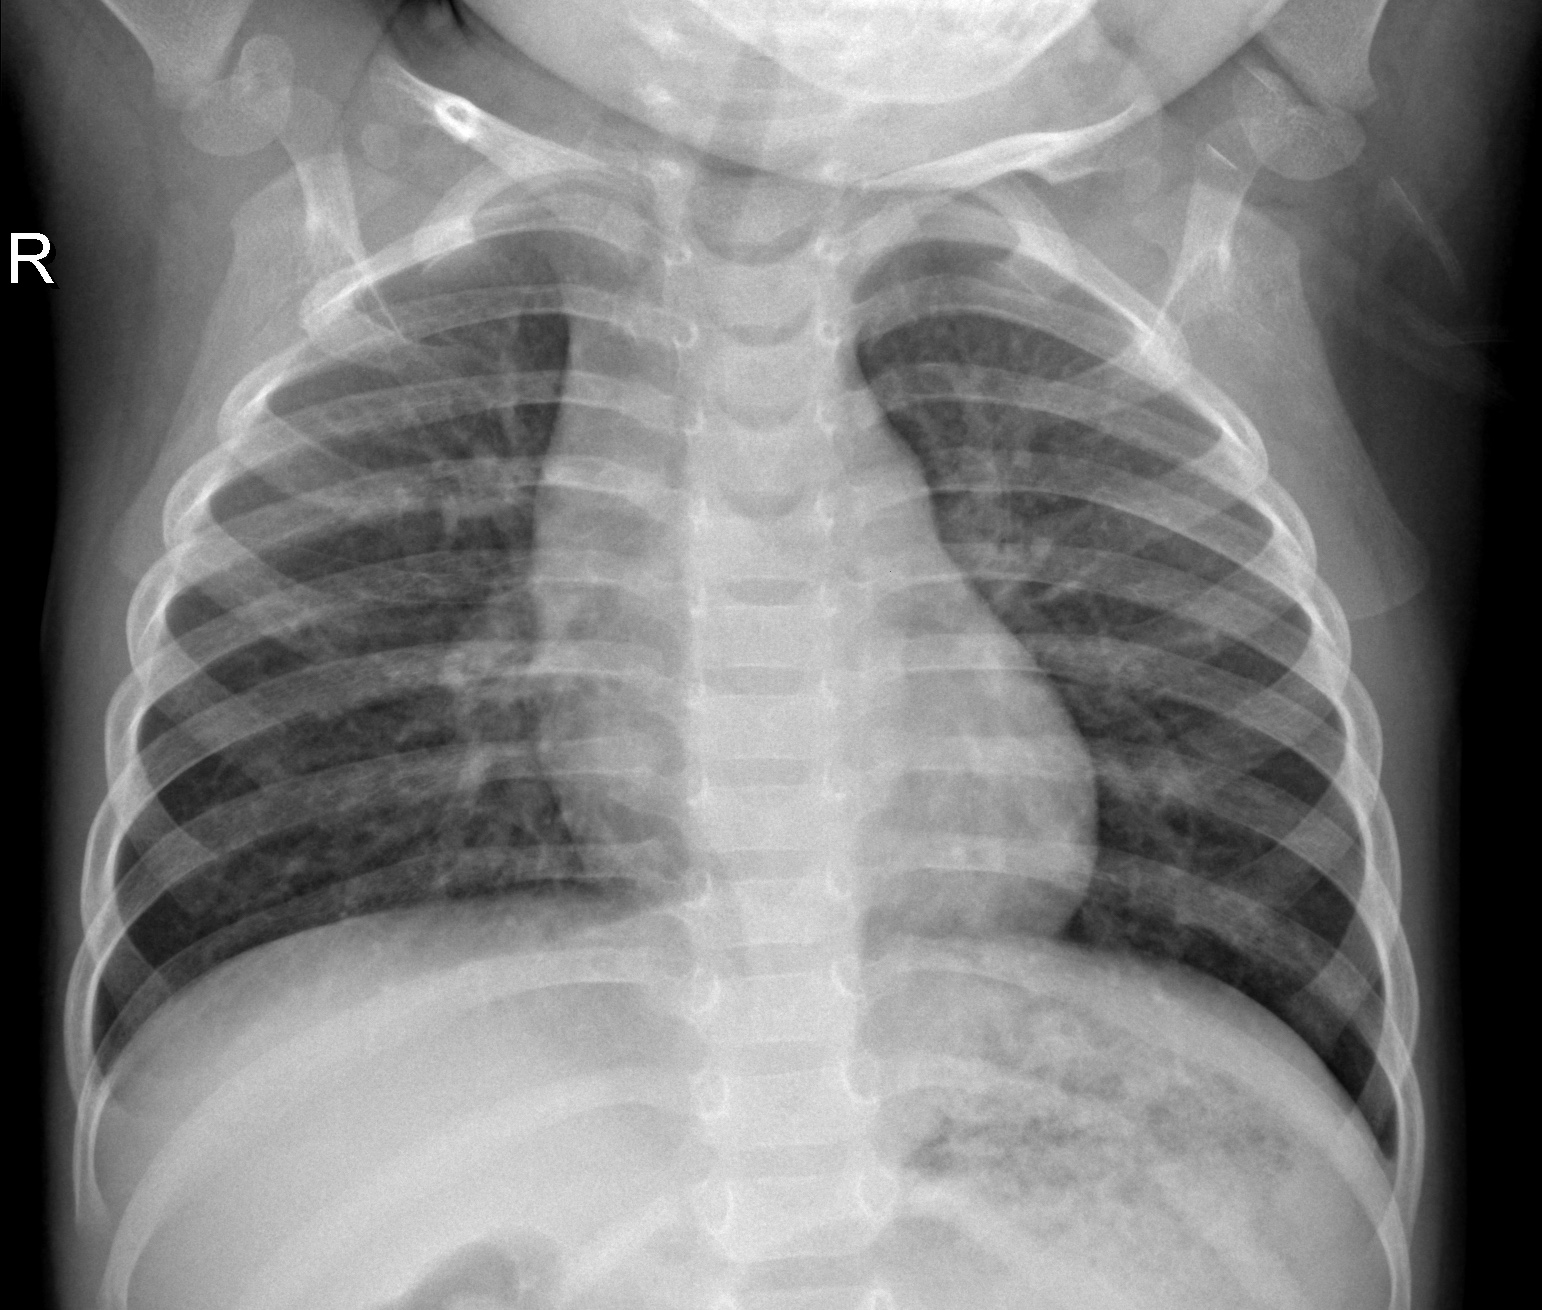
Diagnosis: NORMAL